Field crop: maize
Growth stage: 1
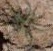
Species: salsola